Question: I'm sorry if this is asked before but I couldn't find it at the moment.
I have 2 tables, they are sorted as follows:
Fact table:
Description; Amount; Dimension 1 code; Dimension 2 code; Dimension 3 code; Dimension 4 code
Dimension table:
Dimension type; Dimension type description; Dimension code; Dimension code Description
So how the dimension table is essentially sorted is that under the Dimension column you have numbers 1 - 4 repeated several times. Then there is a code belonging to the dimension type (1-4) and a description.
How do I make the relationship between my fact table and my dimensional table, since the dimension code in my fact table is spread out over 4 columns and in the dimension table the code is under one column?
Thanks in advance.
Here an example of my dimension dataset (it is in Dutch):

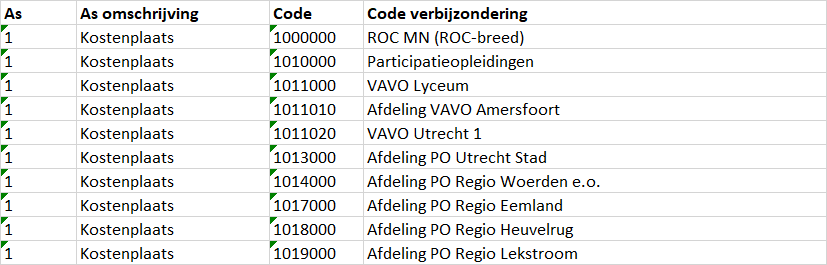
Answer: Make 4 copies of the "dimension" table in Power Query, each one filtered to a single dimension. Then bring that into your Power BI data model as 4 separate dimensions.